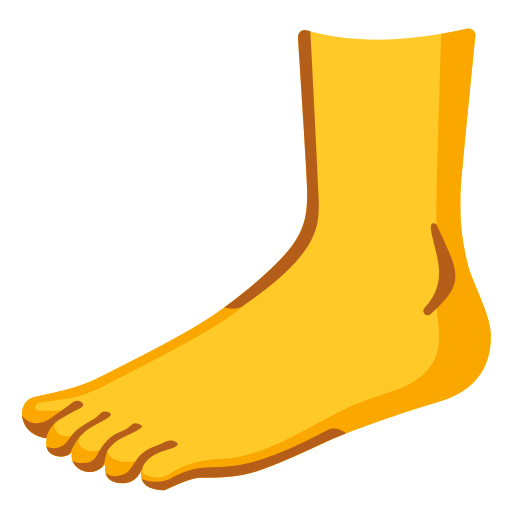
Emoji: 🦶